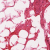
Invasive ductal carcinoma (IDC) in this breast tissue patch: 0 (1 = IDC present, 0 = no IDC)